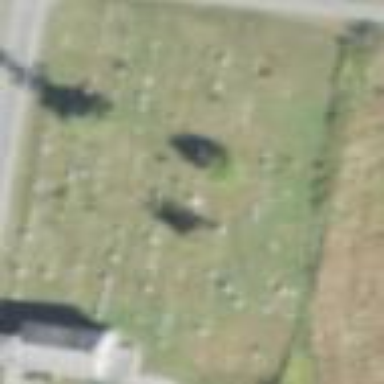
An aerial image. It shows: Grave yard.